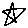
Label: star